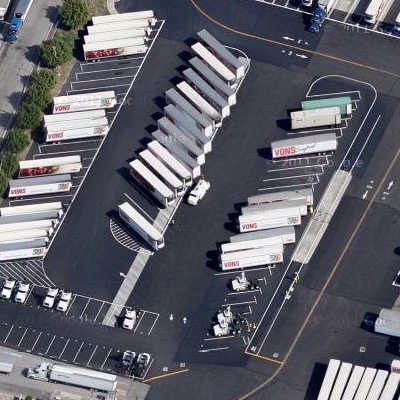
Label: Parking